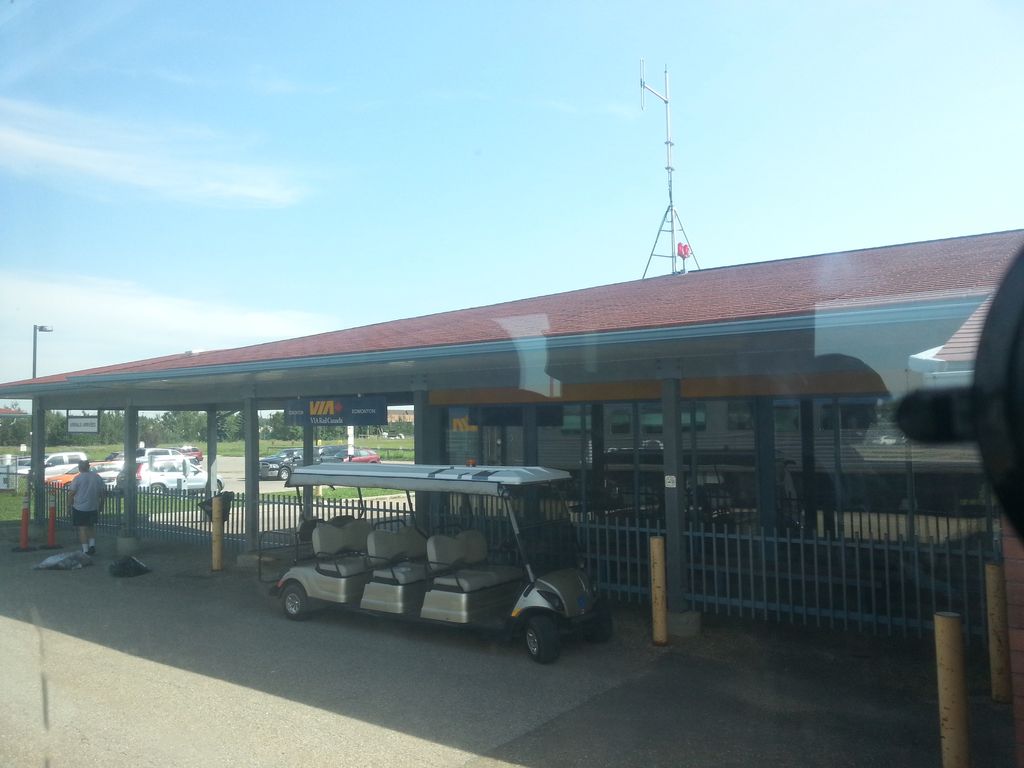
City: edmonton